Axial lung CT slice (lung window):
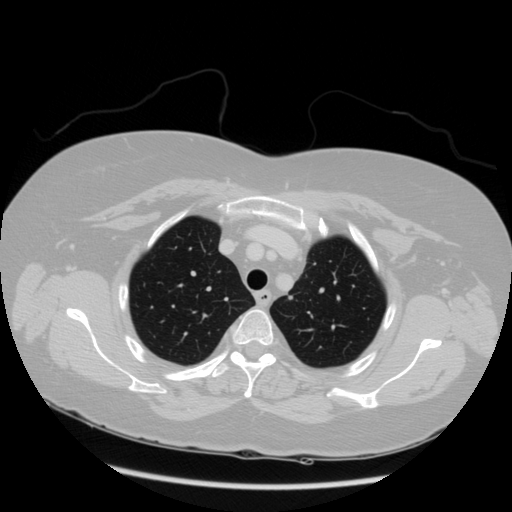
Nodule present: no